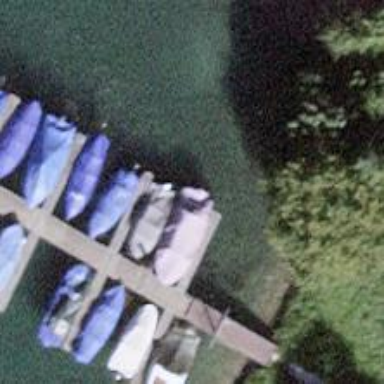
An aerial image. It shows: Man-made pier.